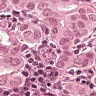
Metastatic tissue present: yes